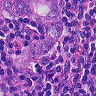
Metastatic tissue present: yes